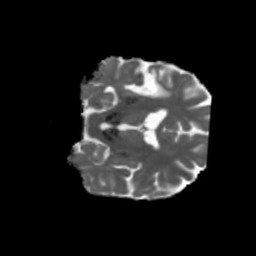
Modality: MD
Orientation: coronal
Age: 60
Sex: male
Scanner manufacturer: siemens
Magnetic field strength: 3 T
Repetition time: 5.47 s
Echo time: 0.0854 s